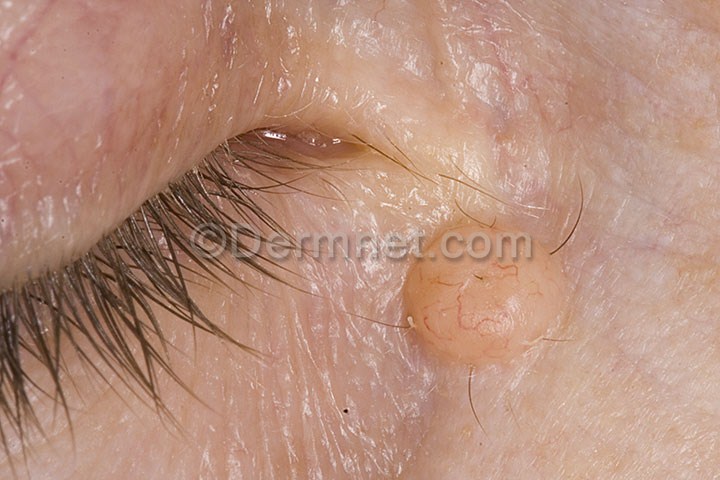
Disease: Melanoma Skin Cancer Nevi and Moles